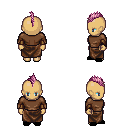
a pixel art fantasy rpg character, female body template, human, tanned skin, brown long-sleeve shirt, robe skirt, pink mohawk hairstyle, leather bracers, black slippers, four views (front, back, left, right), 2x2 character sprite sheet, small pixel art, hard edges, no anti-aliasing